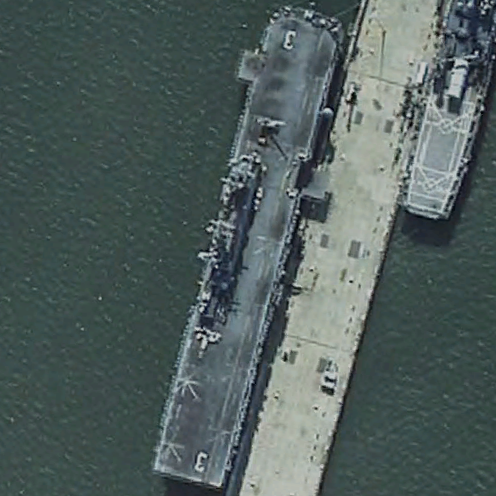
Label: assault